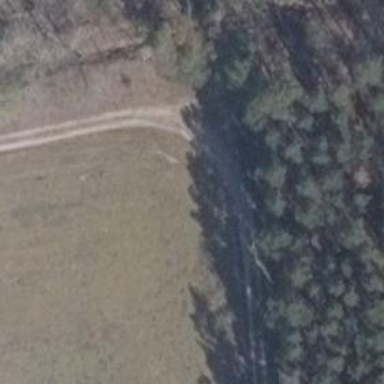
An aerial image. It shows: Grass track with grade3 track type.